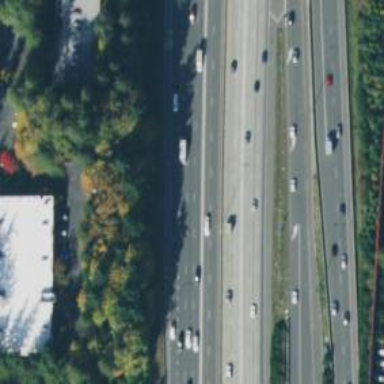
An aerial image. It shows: Motorway.